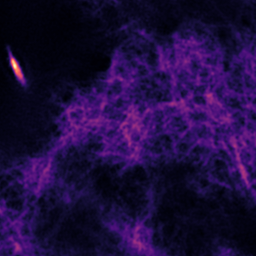
Label: Super-resolution F-actin image